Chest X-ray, PA view. Patient: 54 years old, sex M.
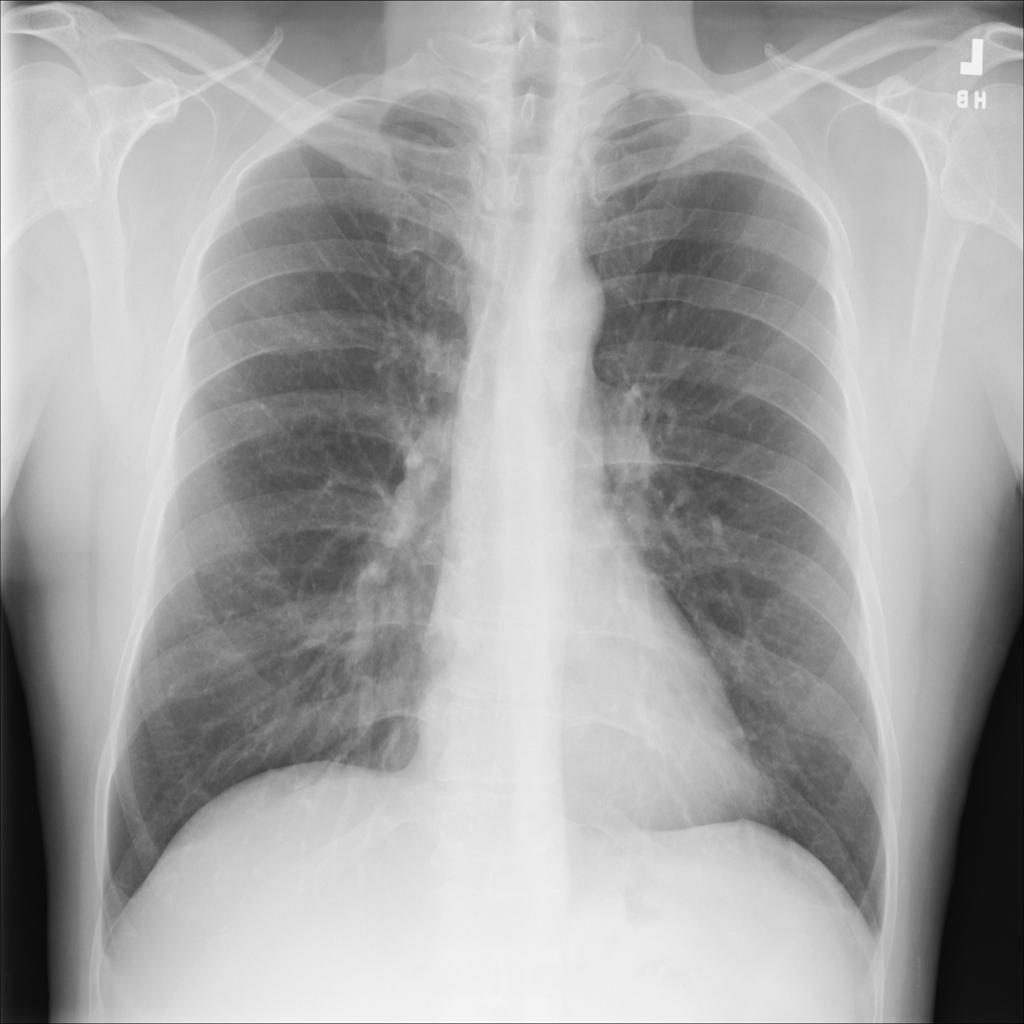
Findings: No Finding